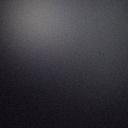
Screen state: off